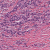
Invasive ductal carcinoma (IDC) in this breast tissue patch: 1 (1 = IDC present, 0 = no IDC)